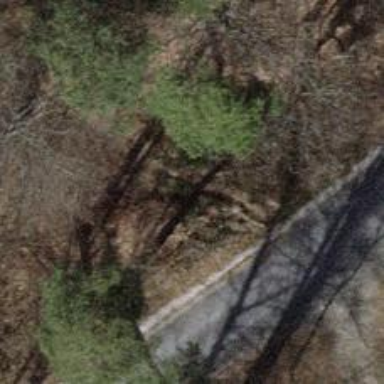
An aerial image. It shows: Ground path.